Question: I have following set up for keeping class and class method names. It works well with classes hence classes in package and sub packages of 'com.seleniumtests.**' are not obfuscated.

But despite I have selected 'Keep names - .class method names' check box, methods in classes of package 'com.seleniumtests.**' are still obfuscated.
Did I miss any configuration?
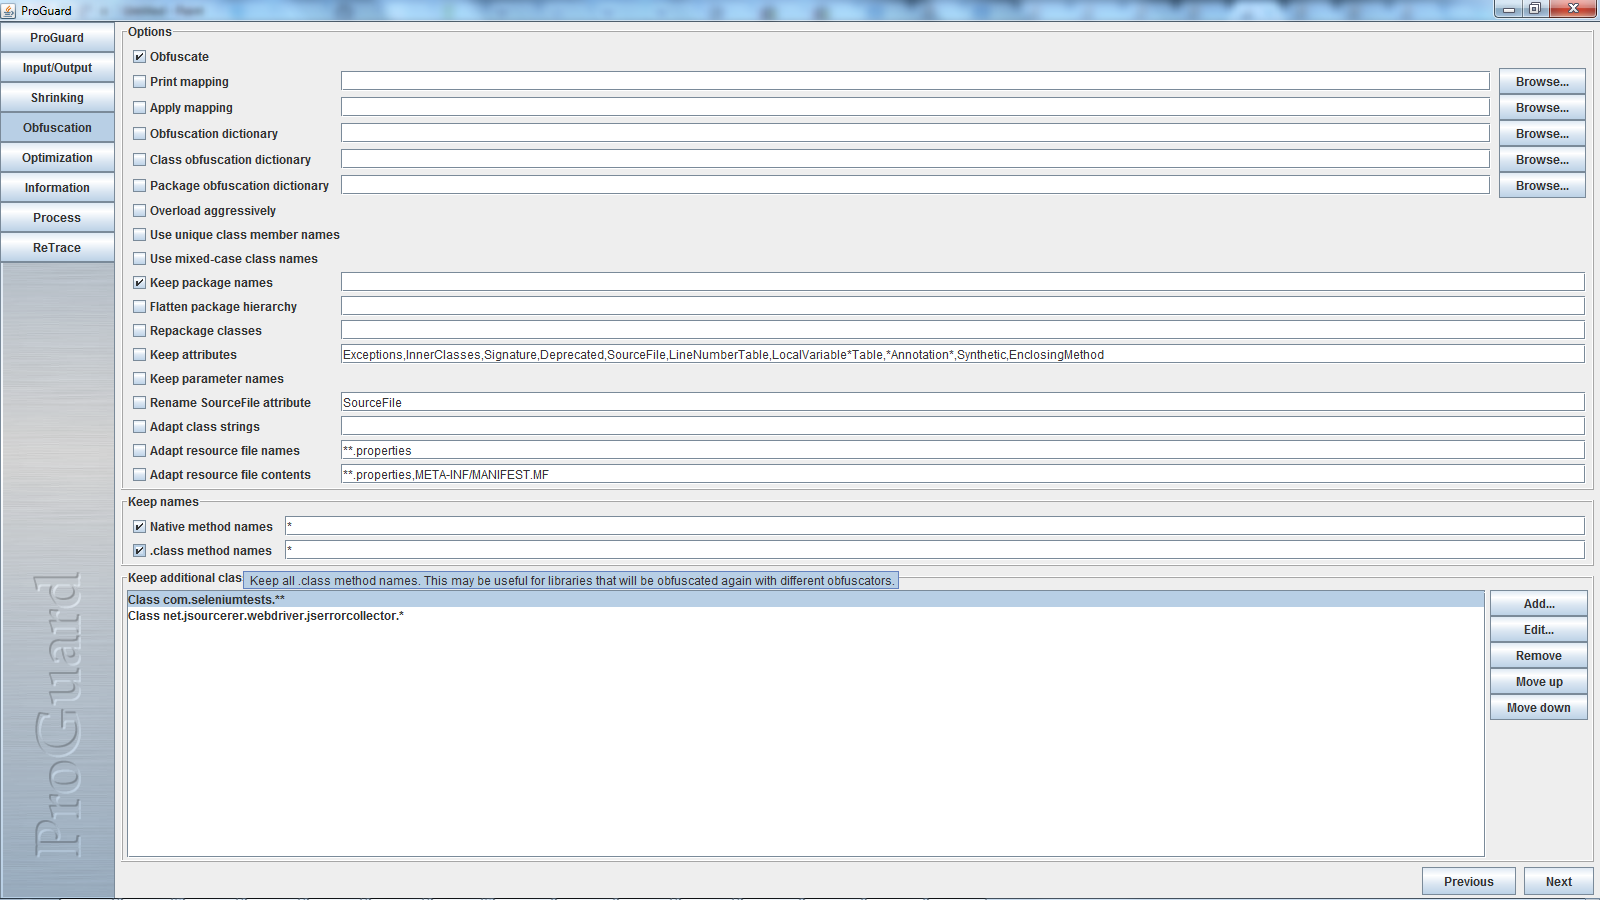
Answer: The checkbox for 'Keep names - .class method names' is unrelated. It preserves the names of classes that are used in '.class' constructs, for instance 'MyClass.class'. It is rarely required.
The screenshot doesn't show the custom rules that you have defined, but the configuration should contain
'''
-keep class com.seleniumtests.** {
<methods>;
}
'''
You can verify this on the 'Process' tab or in the saved configuration file.